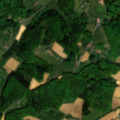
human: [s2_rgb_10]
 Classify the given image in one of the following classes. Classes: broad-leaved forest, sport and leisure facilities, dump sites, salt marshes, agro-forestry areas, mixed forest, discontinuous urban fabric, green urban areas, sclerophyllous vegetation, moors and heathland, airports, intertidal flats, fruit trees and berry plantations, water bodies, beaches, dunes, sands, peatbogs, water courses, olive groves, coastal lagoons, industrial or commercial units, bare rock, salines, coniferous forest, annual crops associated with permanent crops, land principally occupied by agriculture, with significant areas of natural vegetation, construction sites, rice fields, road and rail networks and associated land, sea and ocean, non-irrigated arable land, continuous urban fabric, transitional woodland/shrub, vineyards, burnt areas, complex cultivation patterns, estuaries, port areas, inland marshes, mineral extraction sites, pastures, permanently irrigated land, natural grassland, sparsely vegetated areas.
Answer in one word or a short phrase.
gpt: non-irrigated arable land, complex cultivation patterns, broad-leaved forest